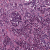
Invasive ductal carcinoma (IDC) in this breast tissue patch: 1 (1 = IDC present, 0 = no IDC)